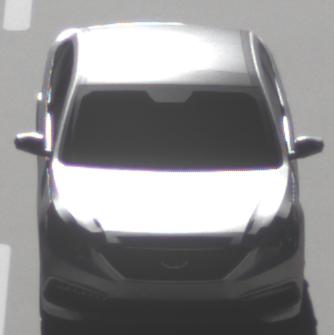
Make: Hyundai
Model: Sonata
Detailed model: Gen. 7
Model produced from: 2015
Model produced until: 2017
Doors: 4
Color: white
Road condition: dry road
Daytime: morning or afternoon
Contrast: high contrast